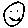
Label: smiley face